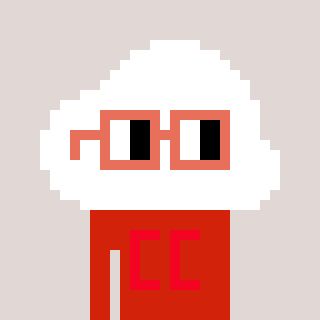
a pixel art character with square orange glasses, a cloud-shaped head and a red-colored body on a warm background